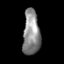
Tissue: prostate
Cell type: Fibroblasts
Senescence score: 0.6961
Nuclear area (px): 746
Mean DAPI intensity: 139.773